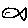
Label: fish